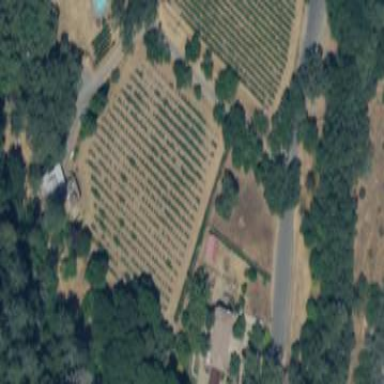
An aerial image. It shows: Vineyard where grapes are grown.